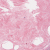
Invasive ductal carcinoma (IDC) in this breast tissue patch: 0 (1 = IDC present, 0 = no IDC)